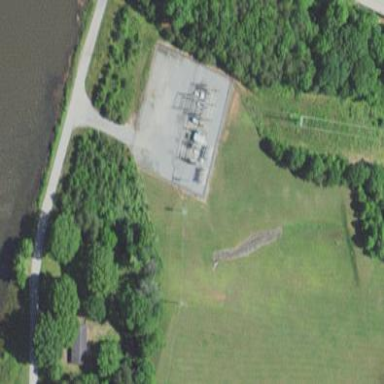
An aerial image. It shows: Distribution level power substation enclosed by fence.